Question: I have a button in a list item. The button should fill the whole size of the li, however some strange padding appears and I can't figure out how to remove it:

My relevant CSS part:
'''
input {
background:url(ic_action_back.png);
background-color: white;
background-repeat: no-repeat;
background-size: contain;
background-position:center;
width: 100%;
height: 100%;
padding: 0;
margin: 0;
}
#nav {
margin: 0;
padding: 0;
display: table;
width: 100%;
}
#nav li {
display: table-cell;
padding: 0;
width: 25%; /* (100 / numItems)% */
text-align: center;
border-right: 1px solid #fff;
white-space: nowrap;
}
'''
HTML:
'''
<ul id="nav">
<li><input type="button" id="start"></li>
<li><input type="button" id="start"></li>
<li><input type="button" id="start"></li>
<li><input type="button" id="start"></li>
</ul>
'''
JSFIDDLE reproduced error with padding at the bottom:
<URL>
The problem appears in Chrome but not Firefox.
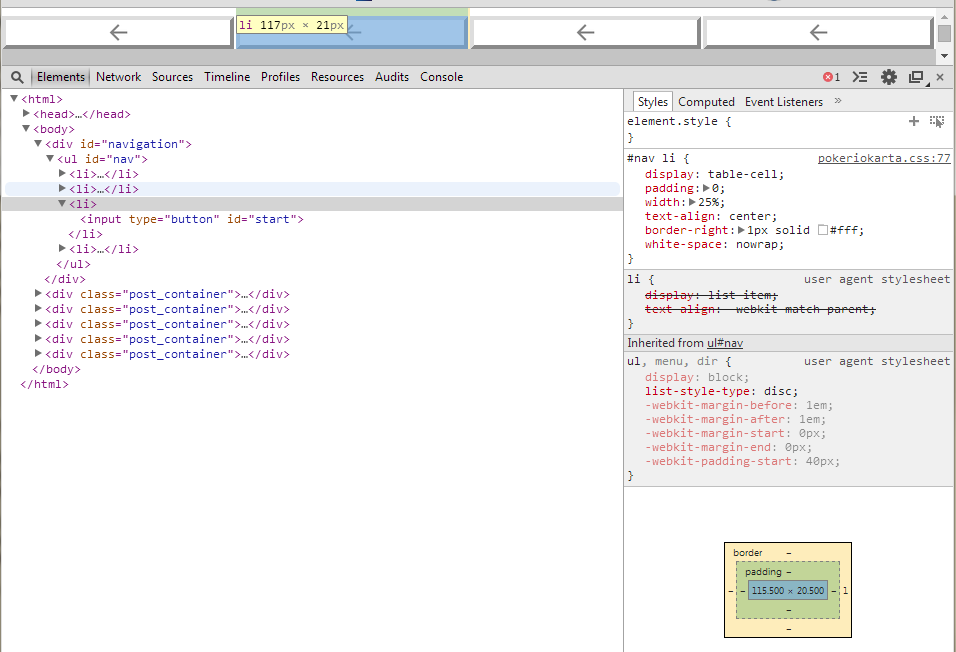
Answer: By default, a table will apply vertical align middle to table-cells.
Try adding the following rule to the CSS:
'''
#nav li {
vertical-align: top;
}
input {
display: block;
}
'''
For some reason, Chrome's default styling of the 'input' elmement creates some extra white space below the baseline. Setting 'display: block' seems to fix the problem in Chrome and does not break anything in Firefox.
See demo at: <URL>
There is an issue with Internet Explorer, the button height can collapse to 0 so you may need to add a 'min-height' value corresponding to the height of your background image.